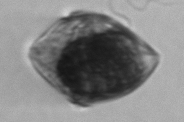
Label: Gyrodinium